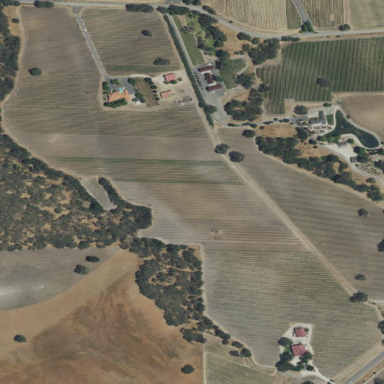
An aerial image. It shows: Vineyard where grapes are grown.